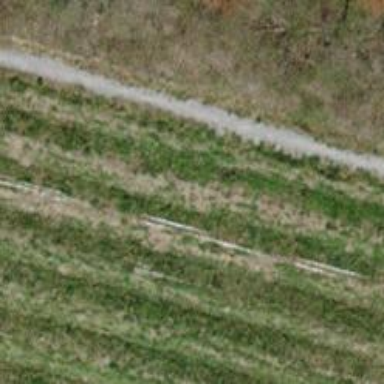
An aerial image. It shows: Compacted path road.